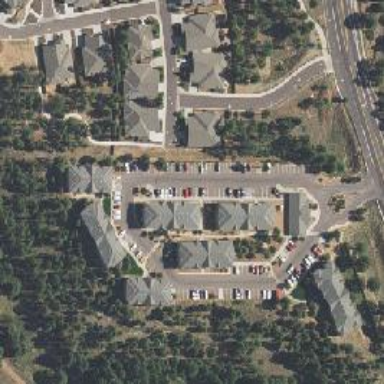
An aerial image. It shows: Residential area with apartments.